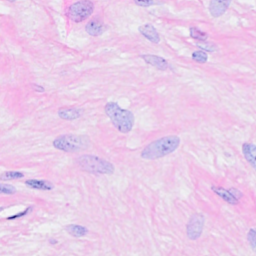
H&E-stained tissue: Breast